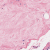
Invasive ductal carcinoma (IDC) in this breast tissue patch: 0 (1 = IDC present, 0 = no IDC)